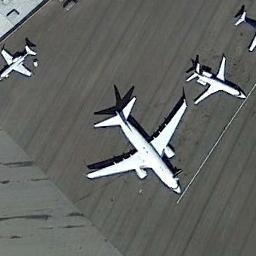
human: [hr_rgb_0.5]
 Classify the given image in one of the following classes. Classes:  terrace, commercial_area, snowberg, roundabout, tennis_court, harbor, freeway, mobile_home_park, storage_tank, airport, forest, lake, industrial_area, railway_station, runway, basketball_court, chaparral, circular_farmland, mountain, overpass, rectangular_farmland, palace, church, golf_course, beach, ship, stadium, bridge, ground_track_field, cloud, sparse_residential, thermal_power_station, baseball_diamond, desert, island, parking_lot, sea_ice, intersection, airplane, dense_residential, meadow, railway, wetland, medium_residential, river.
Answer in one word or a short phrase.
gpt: airplane